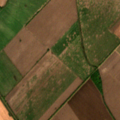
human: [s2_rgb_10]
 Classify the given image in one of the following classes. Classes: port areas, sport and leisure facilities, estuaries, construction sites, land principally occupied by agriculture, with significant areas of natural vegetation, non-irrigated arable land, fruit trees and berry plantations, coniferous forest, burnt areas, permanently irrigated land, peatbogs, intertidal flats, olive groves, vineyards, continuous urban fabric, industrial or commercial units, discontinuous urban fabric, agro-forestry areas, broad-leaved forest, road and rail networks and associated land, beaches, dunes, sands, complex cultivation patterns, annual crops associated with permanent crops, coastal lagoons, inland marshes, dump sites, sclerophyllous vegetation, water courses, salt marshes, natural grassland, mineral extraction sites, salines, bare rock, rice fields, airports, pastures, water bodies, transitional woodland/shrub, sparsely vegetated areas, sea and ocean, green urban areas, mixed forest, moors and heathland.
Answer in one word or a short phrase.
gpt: non-irrigated arable land